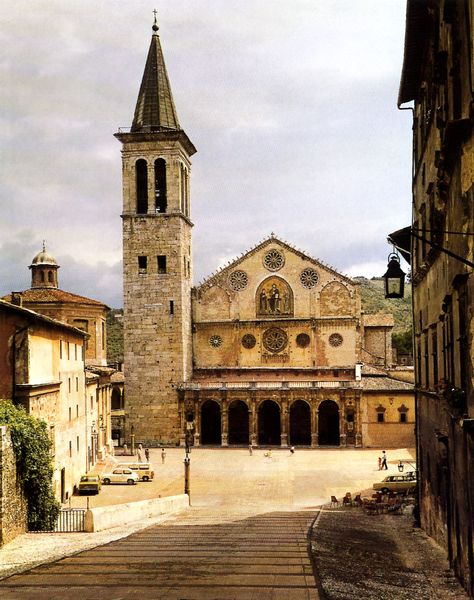
Titel: Dom S. Maria Assunta in Spoleto
Standort: Spoleto (EU - I - Umbrien)
Schlagwörter: berg, himmel, schatten, kirchturm, menschen, fenster, frankreich, lampe, laterne, licht, straße, stühle, säule, säulen, haus, rose, weg, zaun, malerei, wand, architektur, johannes, stein, häuser, kirche, turm, turmspitze, spanien, fassade, gasse, italien, berge, gebirge, dorf, giebel, mauer, kleinstadt, platz, auto, kuppel, treppe, treppen, foto, fotografie, bögen, eingang, arkade, schweiz, mosaik, österreich, arkaden, portal, gotisch, rosette, jesus, tempel, maria, automobil, autos, glocken, rosetten, arcaden, turn, piazza, klosterkirche, assisi, alien, timpanon, gelbgold, mkirche, gibes